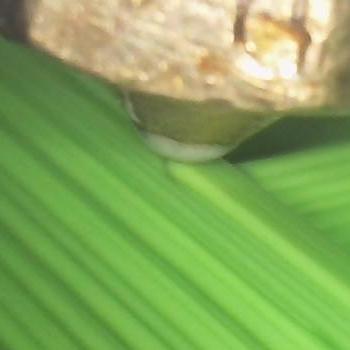
Flow rate: 105%